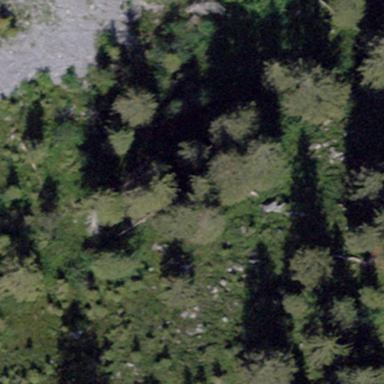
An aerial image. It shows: Forest area.